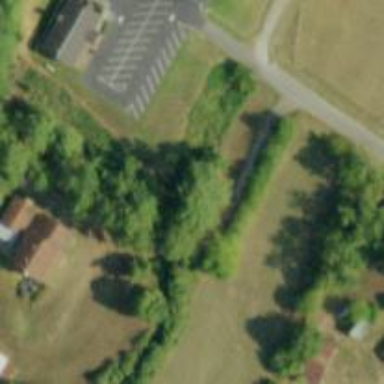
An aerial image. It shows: Driveway leading to service road.